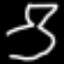
Label: hourglass